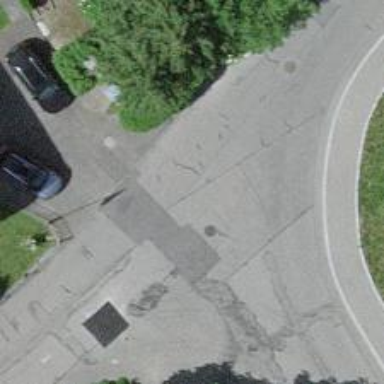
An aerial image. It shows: Residential road with asphalt surface and sidewalk on the left side.